Question: I have an aligning problem in my app. I want to create three section.
Top side is a menu, bottom side is a menu and a map section in the middle of the screen. But as you can see in the picture, I couldn't align second menu to the bottom of the screen
Here is my layout xml
'''
<RelativeLayout xmlns:android="http://schemas.android.com/apk/res/android"
xmlns:tools="http://schemas.android.com/tools"
android:layout_width="fill_parent"
android:layout_height="fill_parent"
tools:context="com.ufukugur.app.MainActivity"
android:background="#000">
<!-- menu on the top -->
<RelativeLayout
android:layout_width="fill_parent"
android:layout_height="wrap_content"
android:layout_alignParentTop="true"
android:layout_alignParentLeft="true"
android:id="@+id/ustMenu">
<TableRow
android:layout_marginLeft="0dp"
android:layout_marginTop="0dp"
android:layout_width="fill_parent"
android:layout_height="wrap_content"
android:weightSum="7" >
<RelativeLayout android:layout_width="0dp" android:layout_height="wrap_content" android:layout_weight="1" >
<ImageView
android:layout_width="50dp"
android:layout_height="50dp"
android:clickable="false"
android:gravity="left"
android:id="@+id/imgLogo"/>
</RelativeLayout>
<RelativeLayout android:layout_width="0dp" android:layout_height="wrap_content" android:layout_weight="1" >
<ImageView
android:layout_width="match_parent"
android:layout_height="36dp"
android:clickable="true"
android:onClick="menuHarita"
android:gravity="center_horizontal"
android:src="@drawable/menunokta"
android:id="@+id/imgMenuNokta"/>
<TextView
android:layout_width="match_parent"
android:layout_height="wrap_content"
android:layout_below="@+id/imgMenuNokta"
android:textAppearance="?android:attr/textAppearanceSmall"
android:text="Sembol"
android:layout_alignParentBottom="true"
android:gravity="center_horizontal"
android:textColor="#fff" />
</RelativeLayout>
<RelativeLayout android:layout_width="0dp" android:layout_height="wrap_content" android:layout_weight="1" >
<ImageView
android:layout_width="match_parent"
android:layout_height="36dp"
android:clickable="true"
android:onClick="menuHarita"
android:gravity="center_horizontal"
android:src="@drawable/menucizgi"
android:id="@+id/imgMenuCizgi"/>
<TextView
android:layout_width="match_parent"
android:layout_height="wrap_content"
android:layout_below="@+id/imgMenuCizgi"
android:textAppearance="?android:attr/textAppearanceSmall"
android:text="Rota"
android:gravity="center_horizontal"
android:textColor="#fff" />
</RelativeLayout>
<RelativeLayout android:layout_width="0dp" android:layout_height="wrap_content" android:layout_weight="1" >
<ImageView
android:layout_width="match_parent"
android:layout_height="36dp"
android:clickable="true"
android:onClick="menuHarita"
android:gravity="center_horizontal"
android:src="@drawable/menubolge"
android:id="@+id/imgMenuBolge"/>
<TextView
android:layout_width="match_parent"
android:layout_height="wrap_content"
android:layout_below="@+id/imgMenuBolge"
android:textAppearance="?android:attr/textAppearanceSmall"
android:text="Bolge"
android:gravity="center_horizontal"
android:textColor="#fff" />
</RelativeLayout>
<RelativeLayout android:layout_width="0dp" android:layout_height="wrap_content" android:layout_weight="1" >
<ImageView
android:layout_width="match_parent"
android:layout_height="36dp"
android:clickable="true"
android:onClick="menuHarita"
android:gravity="center_horizontal"
android:src="@drawable/menunotam"
android:id="@+id/imgMenuNotam"/>
<TextView
android:layout_width="match_parent"
android:layout_height="wrap_content"
android:layout_below="@+id/imgMenuNotam"
android:textAppearance="?android:attr/textAppearanceSmall"
android:text="Notam"
android:gravity="center_horizontal"
android:textColor="#fff" />
</RelativeLayout>
<RelativeLayout android:layout_width="0dp" android:layout_height="wrap_content" android:layout_weight="1" >
<ImageView
android:layout_width="match_parent"
android:layout_height="36dp"
android:clickable="true"
android:onClick="menuHarita"
android:gravity="center_horizontal"
android:src="@drawable/menufir"
android:id="@+id/imgMenuFir"/>
<TextView
android:layout_width="match_parent"
android:layout_height="wrap_content"
android:layout_below="@+id/imgMenuFir"
android:textAppearance="?android:attr/textAppearanceSmall"
android:text="FIR"
android:gravity="center_horizontal"
android:textColor="#fff" />
</RelativeLayout>
<RelativeLayout android:layout_width="0dp" android:layout_height="wrap_content" android:layout_weight="1" >
<ImageView
android:layout_width="match_parent"
android:layout_height="36dp"
android:clickable="true"
android:onClick="menuHarita"
android:gravity="center_horizontal"
android:src="@drawable/menutrafik"
android:id="@+id/imgMenuTrafik"/>
<TextView
android:layout_width="match_parent"
android:layout_height="wrap_content"
android:layout_below="@+id/imgMenuTrafik"
android:textAppearance="?android:attr/textAppearanceSmall"
android:text="Trafik"
android:gravity="center_horizontal"
android:textColor="#fff" />
</RelativeLayout>
</TableRow>
</RelativeLayout>
<!-- map and other things middle of the screen -->
<fragment xmlns:android="http://schemas.android.com/apk/res/android"
android:id="@+id/mapView"
android:layout_width="fill_parent"
android:layout_height="fill_parent"
android:layout_marginTop="60dp"
android:layout_marginBottom="60dp"
android:name="com.google.android.gms.maps.MapFragment"
android:layout_alignParentBottom="true" />
<TextView
android:layout_width="fill_parent"
android:layout_height="wrap_content"
android:textAppearance="?android:attr/textAppearanceLarge"
android:text="GPS baglantisi saglaniyor..."
android:id="@+id/textKonum"
android:layout_alignParentTop="true"
android:layout_alignParentLeft="true"
android:textColor="#ff0"
android:background="@color/black_overlay"/>
<TextView
android:layout_width="fill_parent"
android:layout_height="wrap_content"
android:textAppearance="?android:attr/textAppearanceLarge"
android:text=""
android:id="@+id/textYakin"
android:layout_alignParentBottom="true"
android:gravity="center_horizontal"
android:background="@color/black_overlay"/>
<ImageView
android:layout_width="40dp"
android:layout_height="40dp"
android:layout_alignParentTop="true"
android:layout_alignParentLeft="true"
android:layout_marginLeft="15dp"
android:layout_marginTop="50dp"
android:clickable="true"
android:onClick="notamClicked"
android:src="@drawable/unlems"
android:id="@+id/imgNotam"/>
<ImageView
android:layout_width="35dp"
android:layout_height="35dp"
android:layout_alignParentBottom="true"
android:layout_alignParentLeft="true"
android:layout_marginLeft="10dp"
android:layout_marginBottom="40dp"
android:clickable="false"
android:id="@+id/imageGSM"/>
<ImageButton
android:layout_width="wrap_content"
android:layout_height="wrap_content"
android:background="@drawable/hats_basla"
android:clickable="true"
android:layout_alignParentTop="true"
android:layout_alignParentRight="true"
android:layout_marginRight="5dp"
android:layout_marginTop="70dp"
android:id="@+id/imbKayit" />
<!-- bottom menu -->
<TableRow
android:layout_width="fill_parent"
android:layout_height="wrap_content"
android:layout_alignParentBottom="true"
android:weightSum="6" >
<RelativeLayout android:layout_width="0dp" android:layout_height="wrap_content" android:layout_weight="1" >
<ImageView
android:layout_width="match_parent"
android:layout_height="36dp"
android:clickable="true"
android:onClick="menuHarita"
android:gravity="center_horizontal"
android:src="@drawable/menuharita"
android:id="@+id/imgMenuHarita"/>
<TextView
android:layout_width="match_parent"
android:layout_height="wrap_content"
android:layout_below="@+id/imgMenuHarita"
android:textAppearance="?android:attr/textAppearanceSmall"
android:text="Harita"
android:layout_alignParentBottom="true"
android:gravity="center_horizontal"
android:textColor="#fff" />
</RelativeLayout>
<RelativeLayout android:layout_width="0dp" android:layout_height="wrap_content" android:layout_weight="1" >
<ImageView
android:layout_width="match_parent"
android:layout_height="36dp"
android:clickable="true"
android:onClick="menuHarita"
android:gravity="center_horizontal"
android:src="@drawable/menuguncel"
android:id="@+id/imgMenuGuncel"/>
<TextView
android:layout_width="match_parent"
android:layout_height="wrap_content"
android:layout_below="@+id/imgMenuGuncel"
android:textAppearance="?android:attr/textAppearanceSmall"
android:text="Guncelle"
android:gravity="center_horizontal"
android:textColor="#fff" />
</RelativeLayout>
<RelativeLayout android:layout_width="0dp" android:layout_height="wrap_content" android:layout_weight="1" >
<ImageView
android:layout_width="match_parent"
android:layout_height="36dp"
android:clickable="true"
android:onClick="menuHarita"
android:gravity="center_horizontal"
android:src="@drawable/menubilgi"
android:id="@+id/imgMenuBilgi"/>
<TextView
android:layout_width="match_parent"
android:layout_height="wrap_content"
android:layout_below="@+id/imgMenuBilgi"
android:textAppearance="?android:attr/textAppearanceSmall"
android:text="HATS"
android:gravity="center_horizontal"
android:textColor="#fff" />
</RelativeLayout>
<RelativeLayout android:layout_width="0dp" android:layout_height="wrap_content" android:layout_weight="1" >
<ImageView
android:layout_width="match_parent"
android:layout_height="36dp"
android:clickable="true"
android:onClick="menuHarita"
android:gravity="center_horizontal"
android:src="@drawable/menuayarlar"
android:id="@+id/imgMenuAyarlar"/>
<TextView
android:layout_width="match_parent"
android:layout_height="wrap_content"
android:layout_below="@+id/imgMenuAyarlar"
android:textAppearance="?android:attr/textAppearanceSmall"
android:text="Ayarlar"
android:gravity="center_horizontal"
android:textColor="#fff" />
</RelativeLayout>
<RelativeLayout android:layout_width="0dp" android:layout_height="wrap_content" android:layout_weight="1" >
<ImageView
android:layout_width="match_parent"
android:layout_height="36dp"
android:clickable="true"
android:onClick="menuHarita"
android:gravity="center_horizontal"
android:src="@drawable/menuara"
android:id="@+id/imgMenuAra"/>
<TextView
android:layout_width="match_parent"
android:layout_height="wrap_content"
android:layout_below="@+id/imgMenuAra"
android:textAppearance="?android:attr/textAppearanceSmall"
android:text="Ara"
android:gravity="center_horizontal"
android:textColor="#fff" />
</RelativeLayout>
<RelativeLayout android:layout_width="0dp" android:layout_height="wrap_content" android:layout_weight="1" >
<ImageView
android:layout_width="match_parent"
android:layout_height="36dp"
android:clickable="true"
android:onClick="menuHarita"
android:gravity="center_horizontal"
android:src="@drawable/menuradar"
android:id="@+id/imgMenuRadar"/>
<TextView
android:layout_width="match_parent"
android:layout_height="wrap_content"
android:layout_below="@+id/imgMenuRadar"
android:textAppearance="?android:attr/textAppearanceSmall"
android:text="Meteo"
android:gravity="center_horizontal"
android:textColor="#fff" />
</RelativeLayout>
</TableRow>
</RelativeLayout>
'''

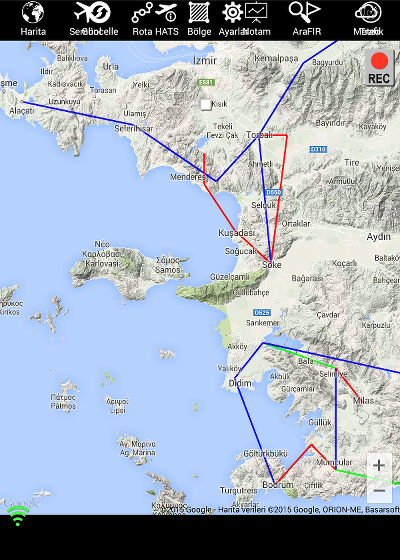
Answer: You can try this modified layout, its entirely different from what you have created but results the same which probably you want.
'''
<LinearLayout
xmlns:android="http://schemas.android.com/apk/res/android"
android:layout_width="match_parent"
android:layout_height="match_parent"
android:orientation="vertical" >
<!-- TOP SIDE MENU AND OTHER VIEWS -->
<LinearLayout
android:layout_width="match_parent"
android:layout_height="wrap_content"
android:orientation="horizontal" >
<LinearLayout
android:layout_width="wrap_content"
android:layout_height="wrap_content"
android:orientation="vertical" >
<ImageView
android:layout_width="wrap_content"
android:layout_height="36dp"
android:clickable="true"
android:contentDescription="@null"
android:gravity="center_horizontal"
android:onClick="menuHarita"
android:src="@drawable/ic_launcher" />
<TextView
android:layout_width="wrap_content"
android:layout_height="wrap_content"
android:gravity="center_horizontal"
android:layout_gravity="center"
android:text="Img1"
android:textAppearance="?android:attr/textAppearanceSmall"
android:textColor="#000" />
</LinearLayout>
<LinearLayout
android:layout_width="wrap_content"
android:layout_height="wrap_content"
android:orientation="vertical" >
<ImageView
android:layout_width="wrap_content"
android:layout_height="36dp"
android:clickable="true"
android:contentDescription="@null"
android:gravity="center_horizontal"
android:onClick="menuHarita"
android:src="@drawable/ic_launcher" />
<TextView
android:layout_width="wrap_content"
android:layout_height="wrap_content"
android:layout_gravity="center"
android:text="Img2"
android:textAppearance="?android:attr/textAppearanceSmall"
android:textColor="#000" />
</LinearLayout>
// ADD YOUR REMAINING VIEWS HERE..........
</LinearLayout>
<!-- MIDDLE LAYOUT MAP AND OTHER VIEW -->
<RelativeLayout
android:layout_width="match_parent"
android:layout_height="0dp"
android:layout_weight="1">
<fragment
android:id="@+id/mapView"
android:name="com.google.android.gms.maps.MapFragment"
android:layout_width="fill_parent"
android:layout_height="fill_parent" />
<TextView
android:id="@+id/firstTextView"
android:layout_width="wrap_content"
android:layout_height="wrap_content"
android:text="GPS baglantisi saglaniyor..."
android:layout_centerHorizontal="true"
android:layout_alignParentTop="true"/>
<TextView
android:id="@+id/firstTextView2"
android:layout_width="wrap_content"
android:layout_height="wrap_content"
android:text="GPS baglantisi saglaniyor..."
android:layout_centerHorizontal="true"
android:layout_alignParentBottom="true"/>
// ADD OTHER VIEWS HERE, BE CARE FULL THE PARENT LAYOUT IS RELATIVE LAYOUT
SO, ADD REMAINING THREE IMAGE VIEWS ACCORDINGLY......
</RelativeLayout>
<!-- LOWER LAYOUT AND OTHER VIEWS VIEWING HORIZONTALLY -->
<LinearLayout
android:layout_width="match_parent"
android:layout_height="wrap_content"
android:orientation="horizontal" >
<LinearLayout
android:layout_width="wrap_content"
android:layout_height="wrap_content"
android:orientation="vertical" >
<ImageView
android:layout_width="wrap_content"
android:layout_height="36dp"
android:clickable="true"
android:contentDescription="@null"
android:gravity="center_horizontal"
android:onClick="menuHarita"
android:src="@drawable/ic_launcher" />
<TextView
android:layout_width="wrap_content"
android:layout_height="wrap_content"
android:text="img1"
android:layout_gravity="center"
android:textAppearance="?android:attr/textAppearanceSmall"
android:textColor="#000" />
</LinearLayout>
<LinearLayout
android:layout_width="wrap_content"
android:layout_height="wrap_content"
android:orientation="vertical" >
<ImageView
android:layout_width="wrap_content"
android:layout_height="36dp"
android:clickable="true"
android:contentDescription="@null"
android:gravity="center_horizontal"
android:onClick="menuHarita"
android:src="@drawable/ic_launcher" />
<TextView
android:layout_width="wrap_content"
android:layout_height="wrap_content"
android:text="img2"
android:layout_gravity="center"
android:textAppearance="?android:attr/textAppearanceSmall"
android:textColor="#000" />
</LinearLayout>
// ADD OTHER VIEW HERE......
</LinearLayout>
</LinearLayout>
'''
NOTE: You need to replace my id's and other resources with yours. Just to test whether this layout
works as per your requirement just copy and paste my layout and check. And make changes as per
your requirement.